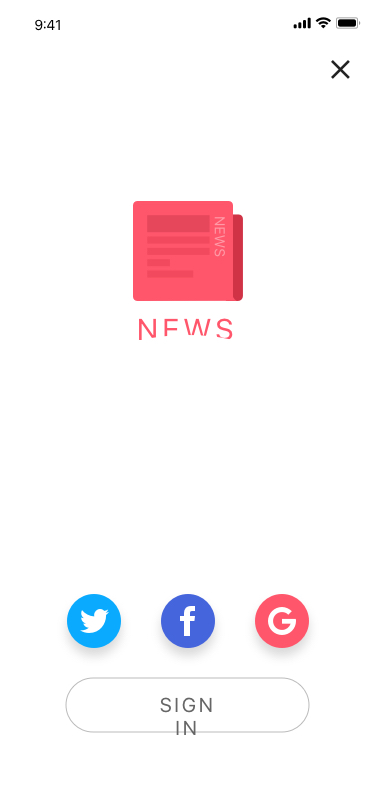
Text in this UI design:
Sign in
NEWS
NEWS